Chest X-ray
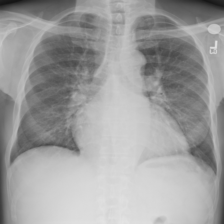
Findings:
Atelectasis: negative
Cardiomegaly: positive
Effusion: negative
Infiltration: negative
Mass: negative
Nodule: negative
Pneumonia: negative
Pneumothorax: negative
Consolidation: negative
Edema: negative
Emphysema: negative
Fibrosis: negative
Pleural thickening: negative
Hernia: negative